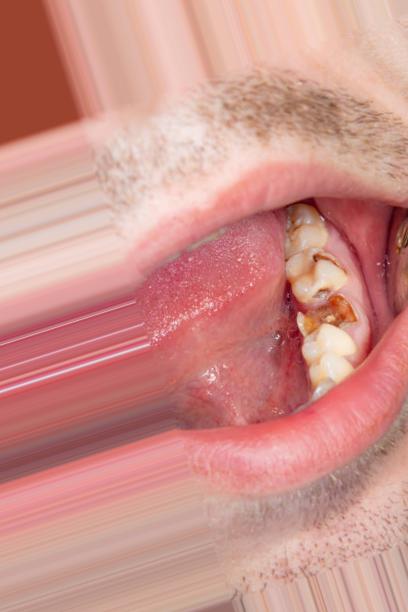
Condition: Caries